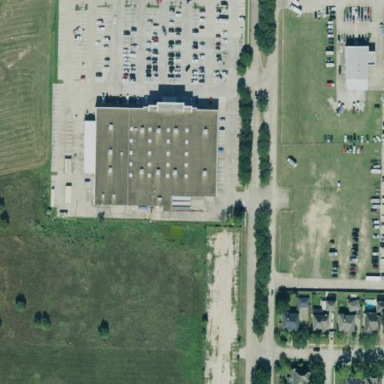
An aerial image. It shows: Retail area.